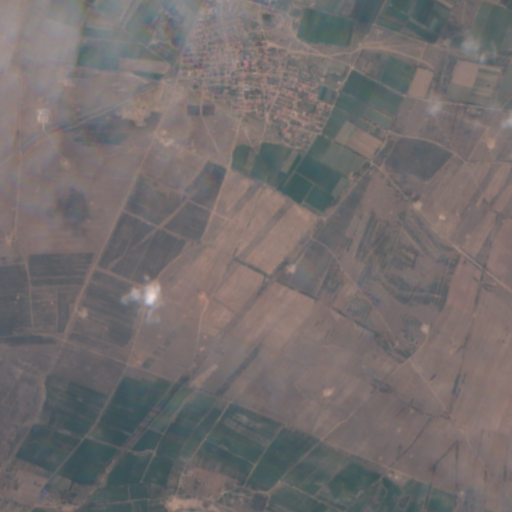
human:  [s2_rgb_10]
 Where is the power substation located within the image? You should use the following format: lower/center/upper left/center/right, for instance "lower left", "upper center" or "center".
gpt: The power substation is located in the upper left of the image.
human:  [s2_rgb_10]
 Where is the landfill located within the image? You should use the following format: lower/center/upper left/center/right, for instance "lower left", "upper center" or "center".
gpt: There is no landfill in the image.